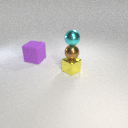
small yellow metal cube below small cyan metal sphere